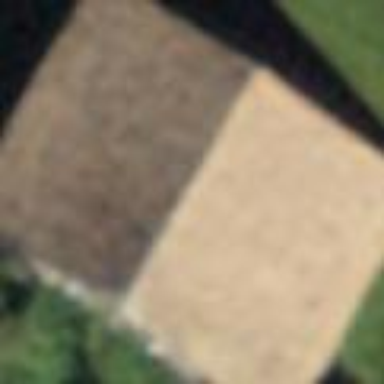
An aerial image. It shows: Gabled barn with distinct roof shape.